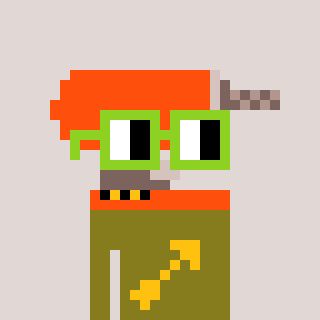
a pixel art character with square light green glasses, a drill-shaped head and a gunk-colored body on a warm background